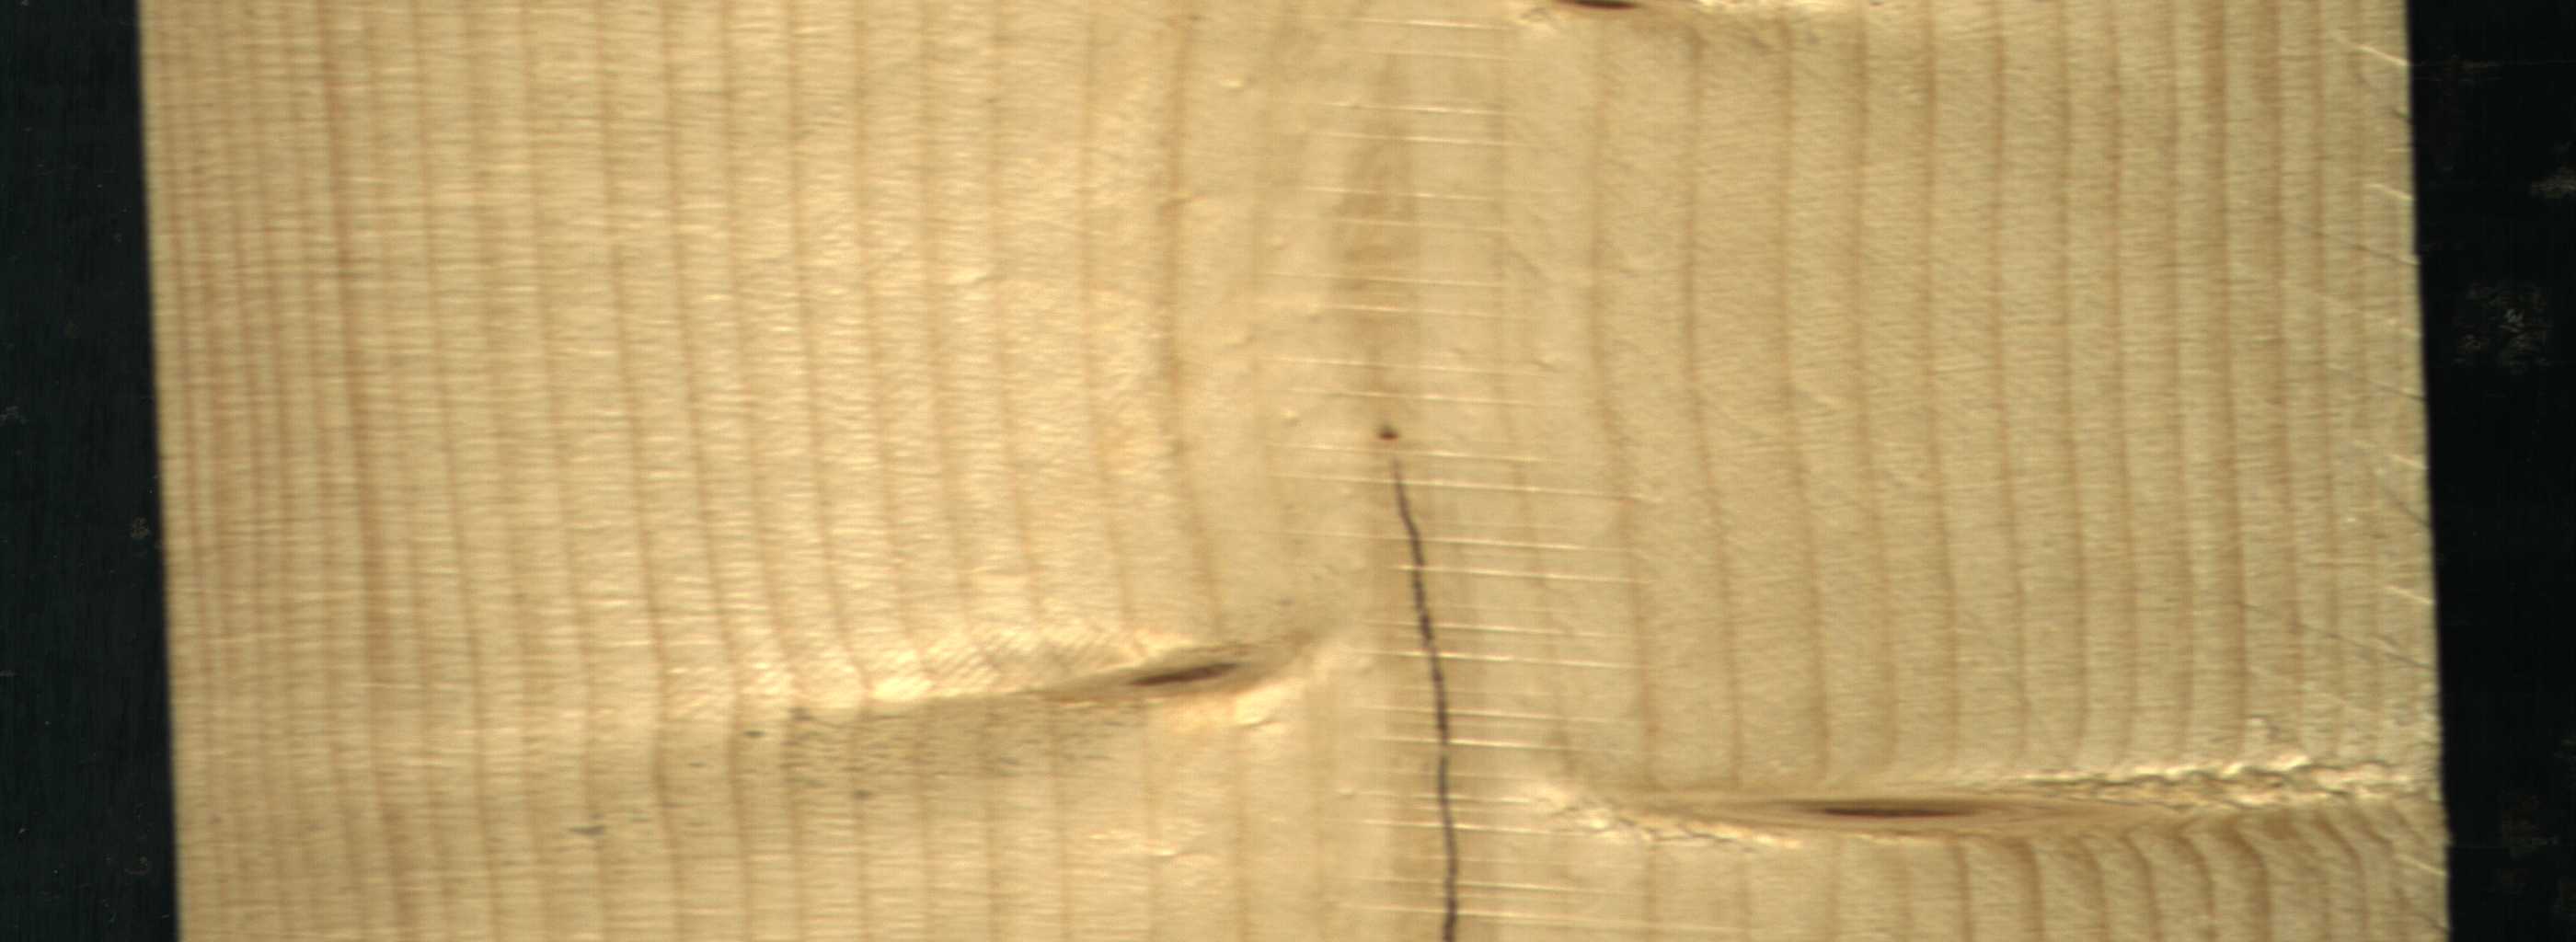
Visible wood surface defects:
Crack
Live_Knot
Live_Knot
Live_Knot